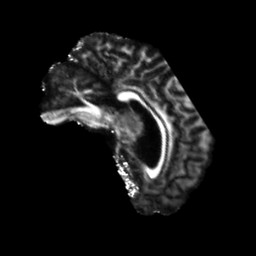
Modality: FA
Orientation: sagittal
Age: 41
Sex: male
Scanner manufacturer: siemens
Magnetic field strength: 3 T
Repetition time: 5.47 s
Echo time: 0.0854 s